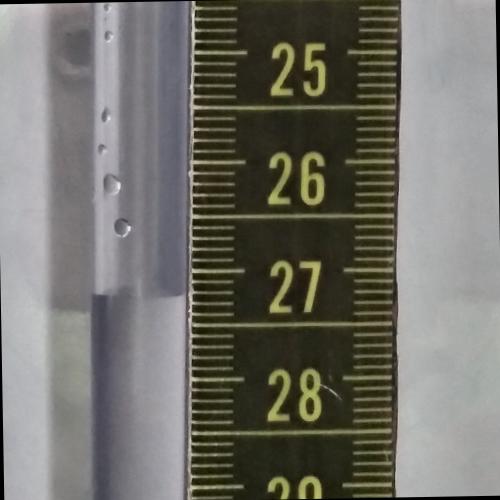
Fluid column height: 27.2 cm